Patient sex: M
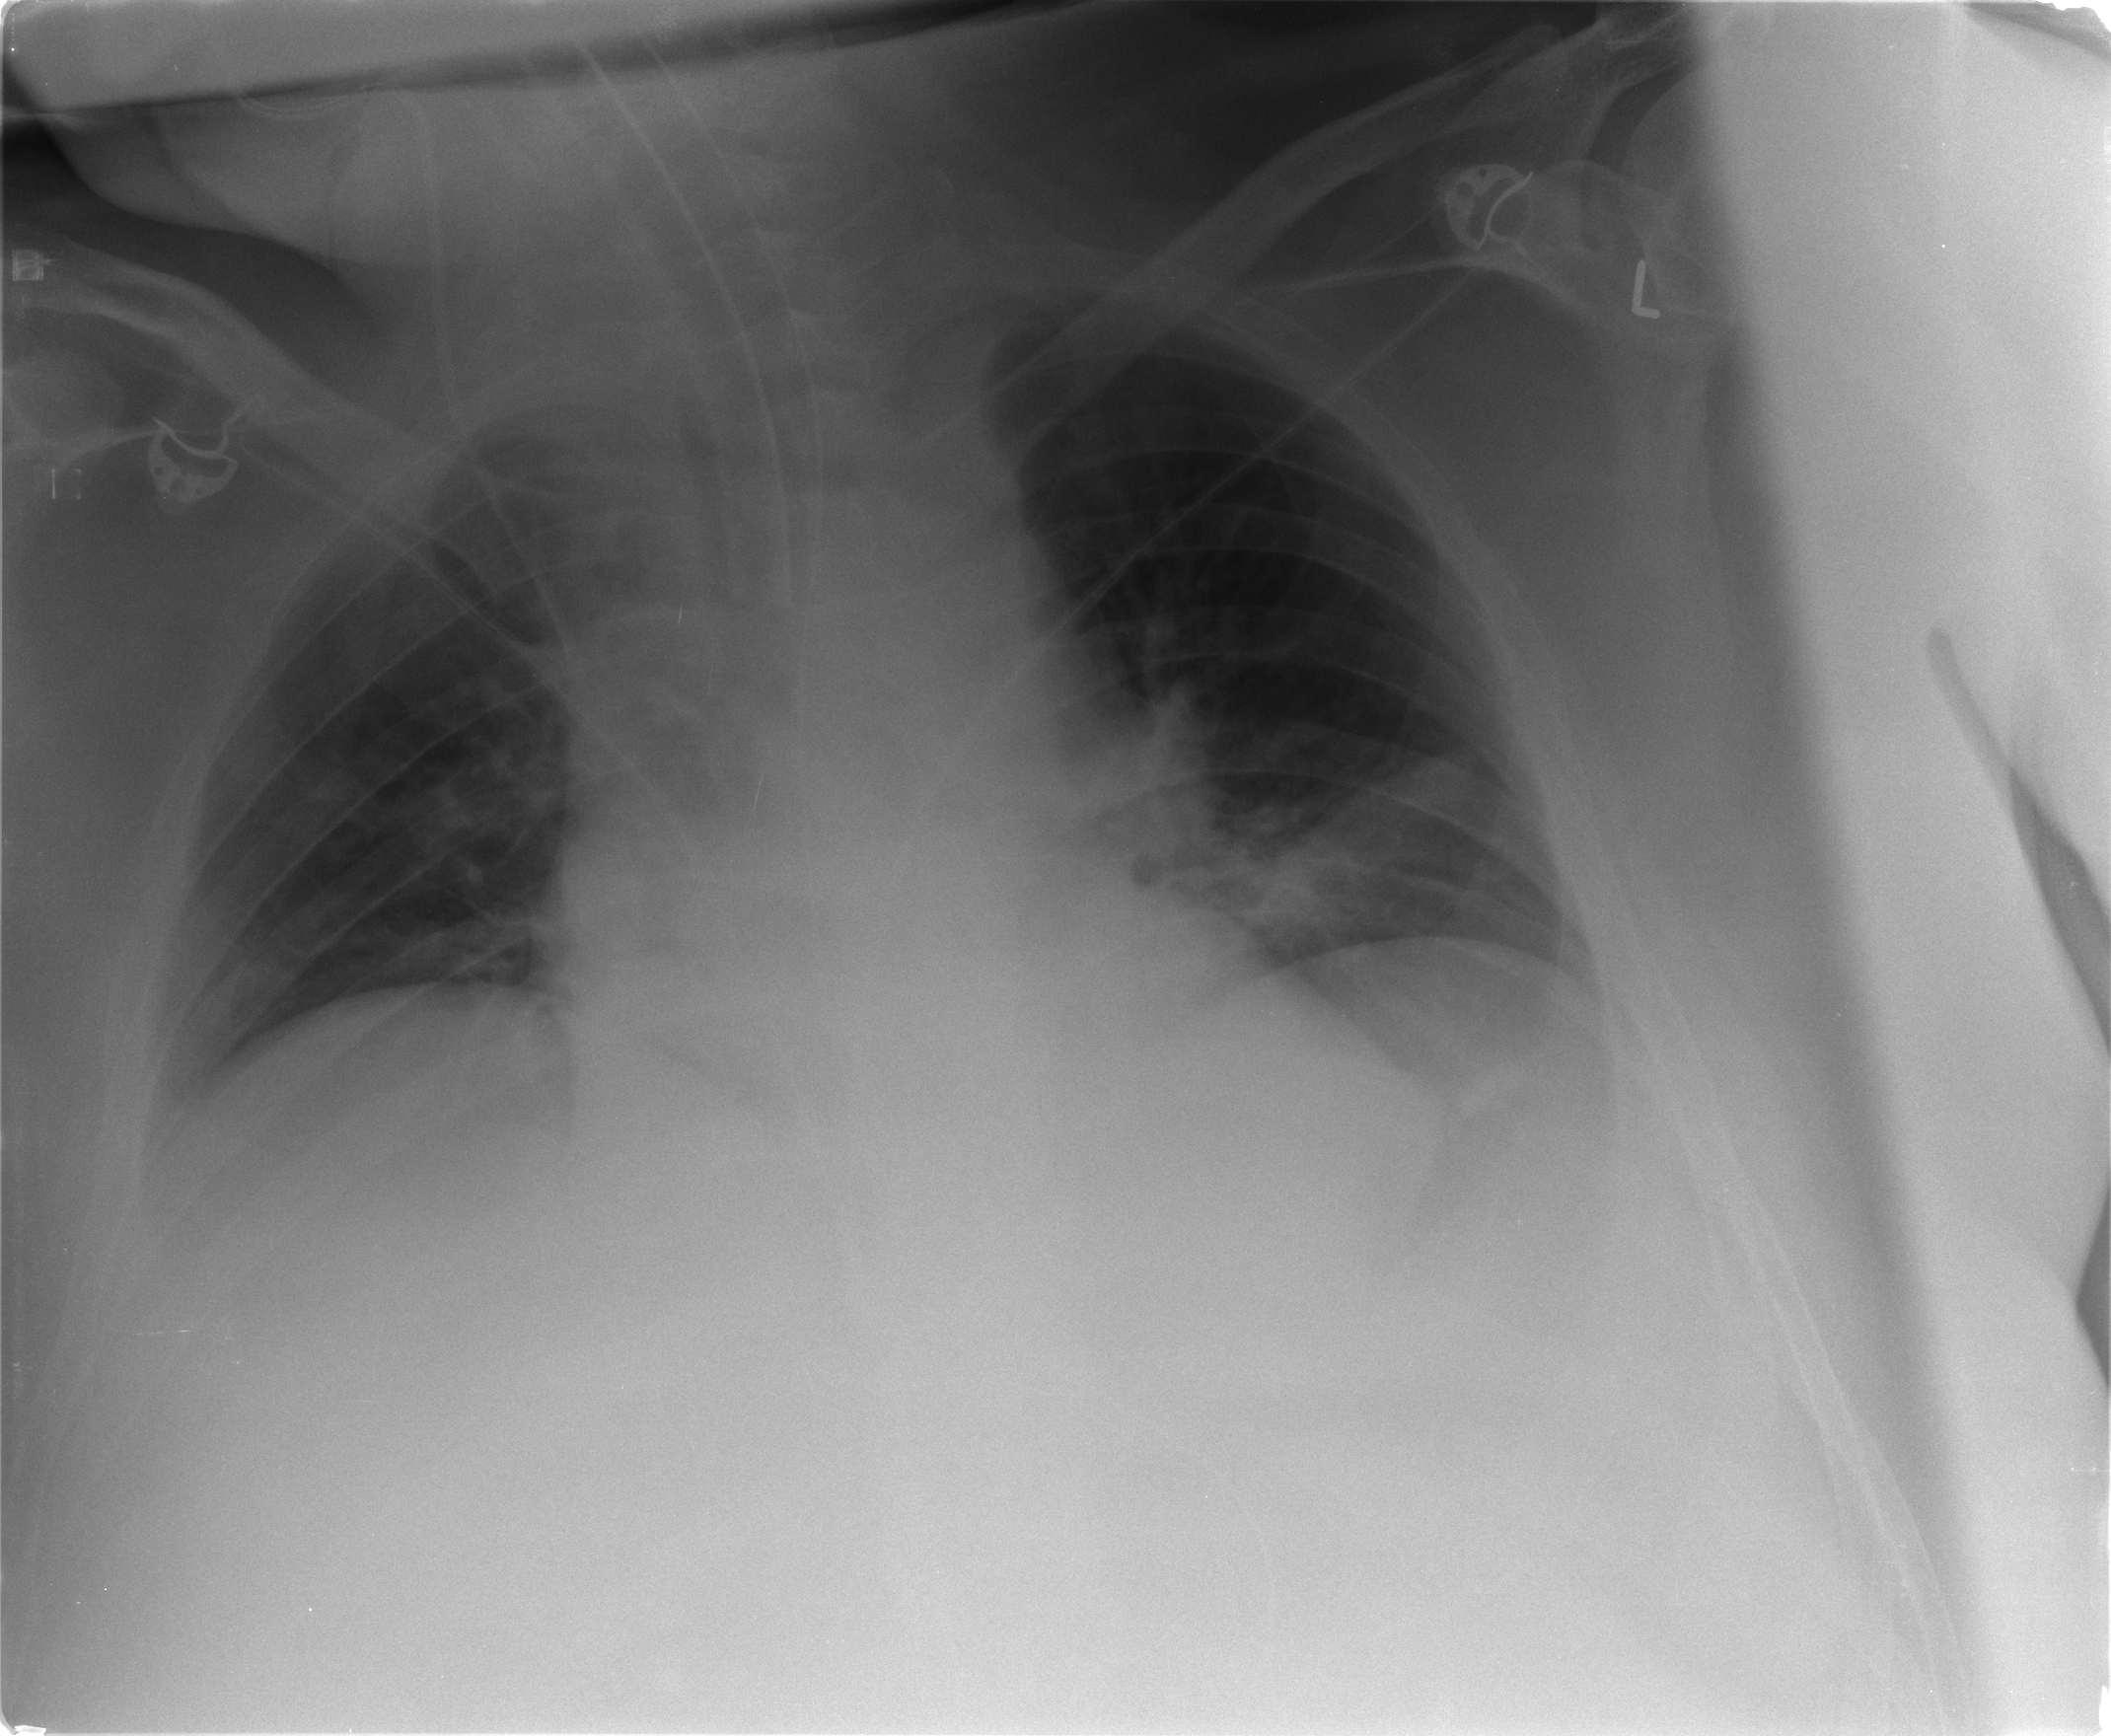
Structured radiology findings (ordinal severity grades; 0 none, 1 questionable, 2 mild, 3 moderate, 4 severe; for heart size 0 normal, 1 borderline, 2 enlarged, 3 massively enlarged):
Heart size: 2
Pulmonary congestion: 1
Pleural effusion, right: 0
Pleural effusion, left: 0
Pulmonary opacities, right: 0
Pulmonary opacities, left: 0
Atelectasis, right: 1
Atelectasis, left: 1